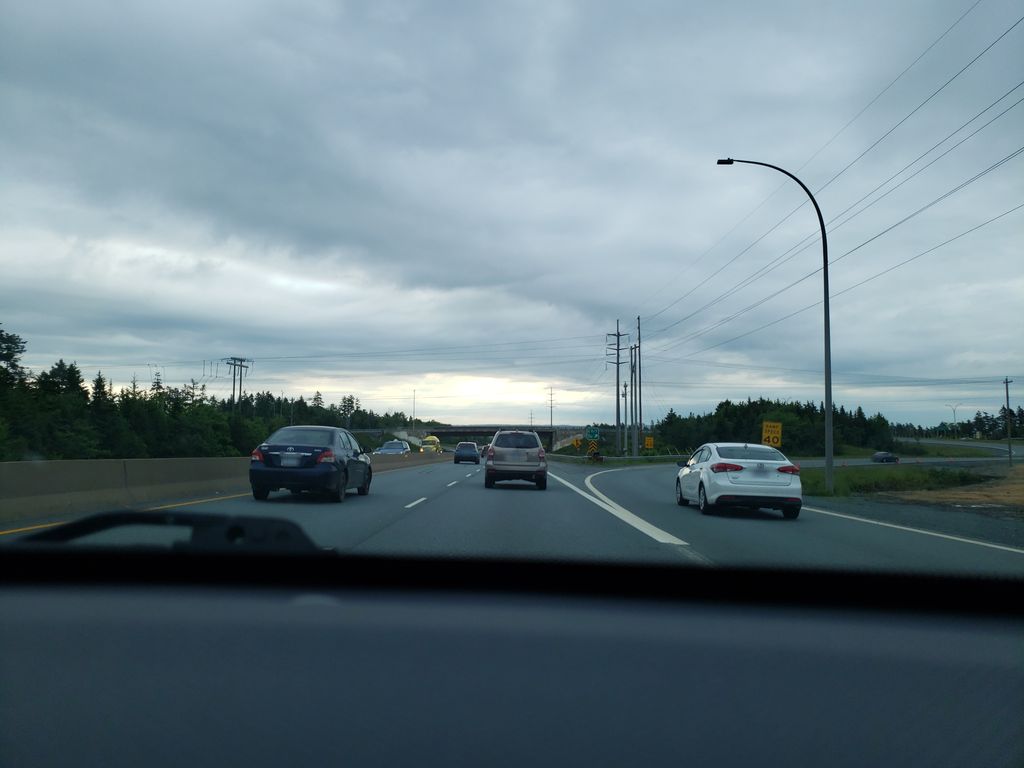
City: halifax